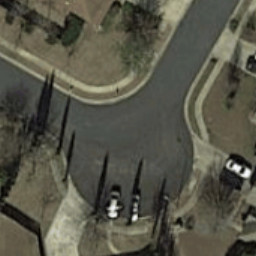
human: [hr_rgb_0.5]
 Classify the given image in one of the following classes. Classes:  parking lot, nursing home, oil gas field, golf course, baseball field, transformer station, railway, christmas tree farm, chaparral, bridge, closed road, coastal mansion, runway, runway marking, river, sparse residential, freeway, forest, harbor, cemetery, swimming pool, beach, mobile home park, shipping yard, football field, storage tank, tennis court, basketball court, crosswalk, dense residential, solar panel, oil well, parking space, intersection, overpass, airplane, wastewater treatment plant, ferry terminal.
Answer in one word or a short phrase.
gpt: closed road